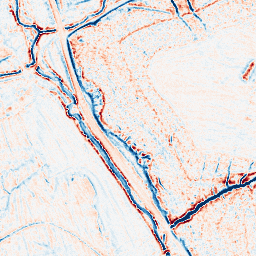
Category: edge_preserving
Decomposition family: bilateral
Decomposition parameters: d: 9
sigma_color: 75
sigma_space: 75
Upsampling method: sinc_hamming
Upsampling parameters: scale: 4
kernel_size: 16
Upsampling scale: 4